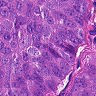
Metastatic tissue present: yes